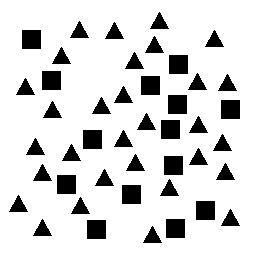
Squares: 14
Triangles: 30
Stars: 0
Total shapes: 44